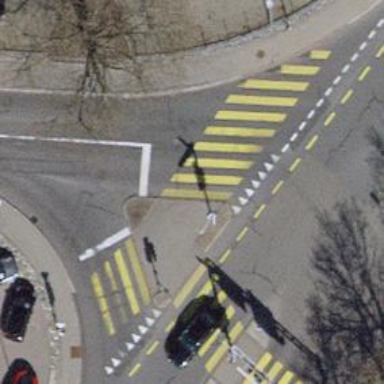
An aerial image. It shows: Road crossing with traffic signals and pedestrian island.